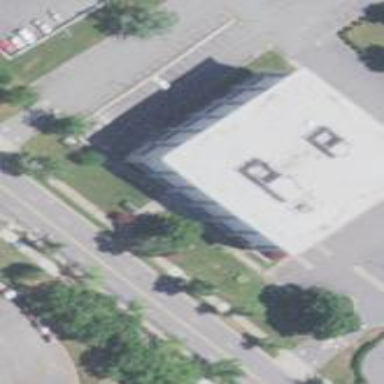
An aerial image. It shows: Office building.